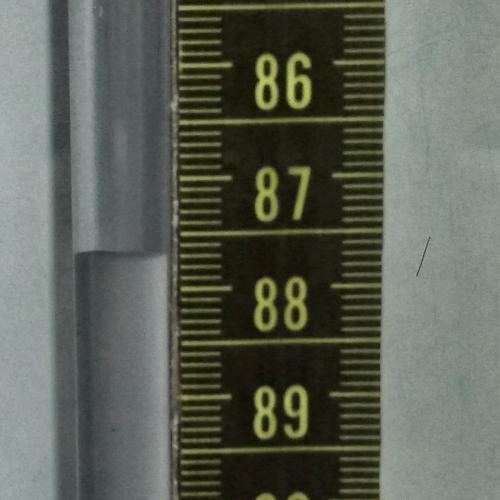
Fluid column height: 87.7 cm